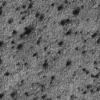
Label: not_dusty